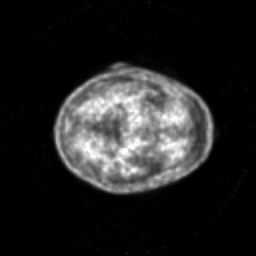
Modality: PET
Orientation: axial
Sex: male
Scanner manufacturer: siemens